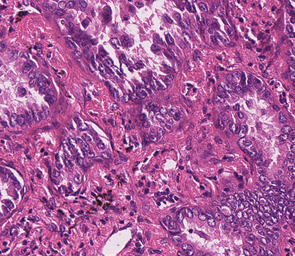
Tumor epithelial tissue: yes
Tumor-associated stroma tissue: yes
Normal tissue: no